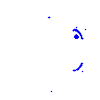
Particle: proton